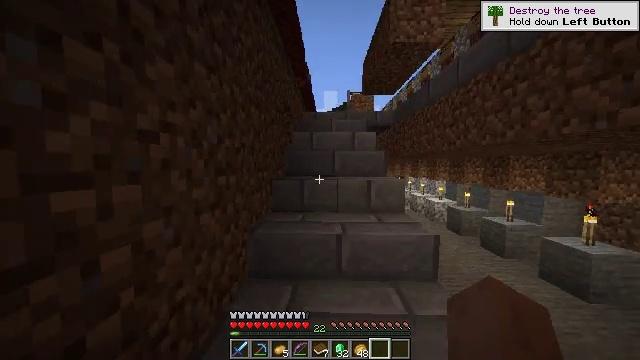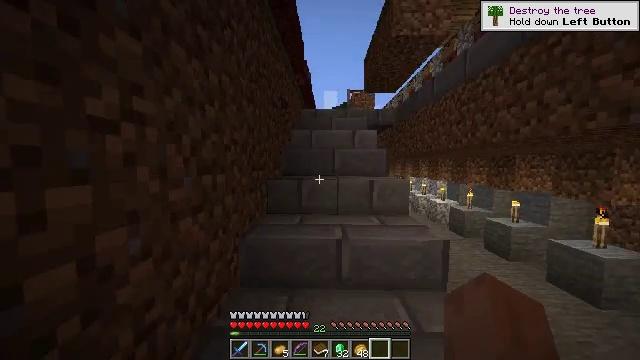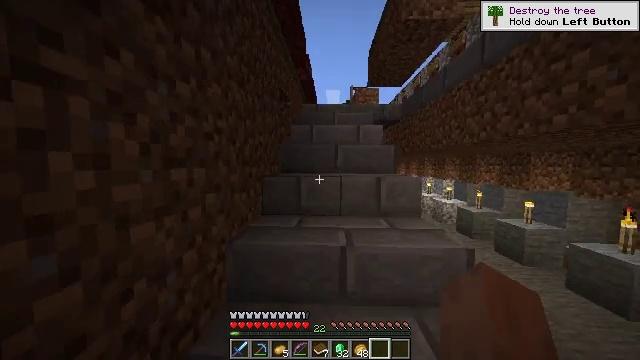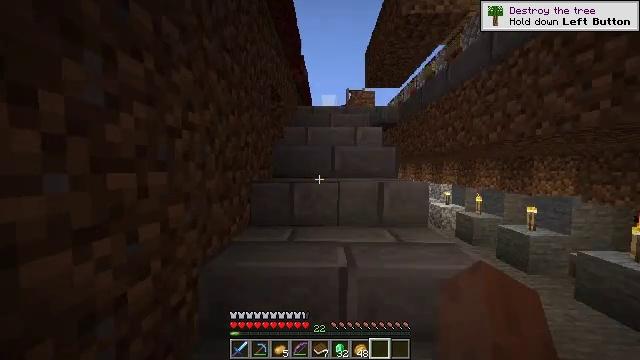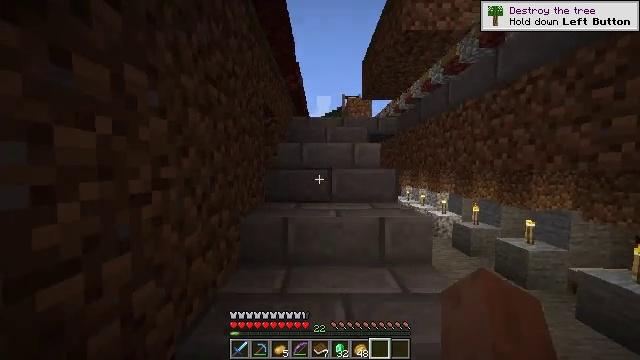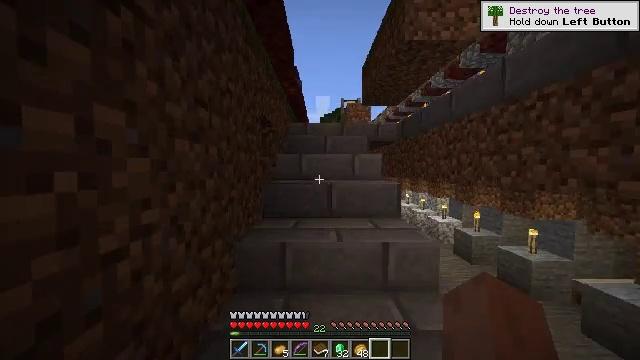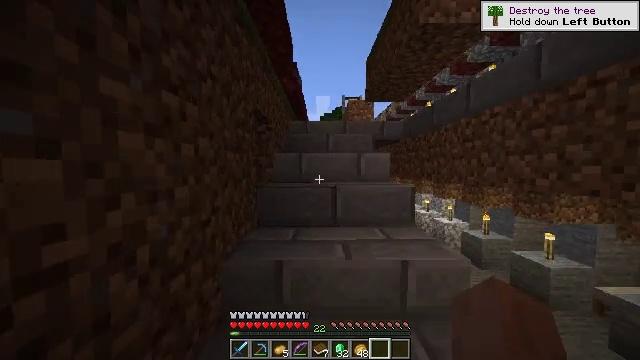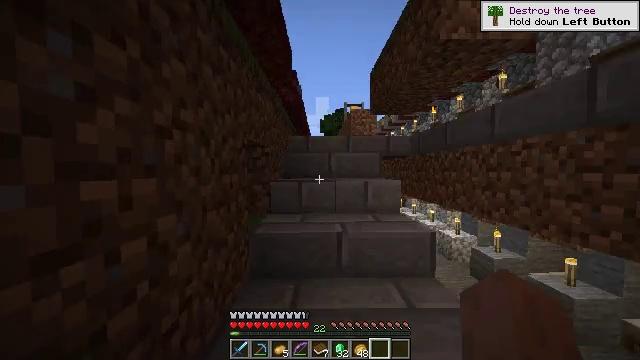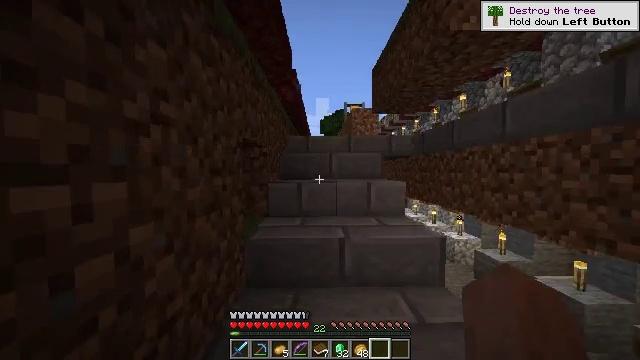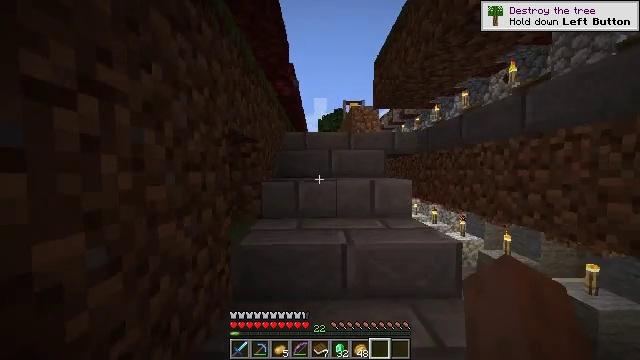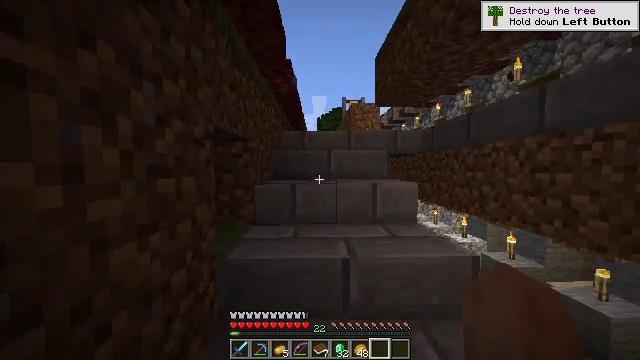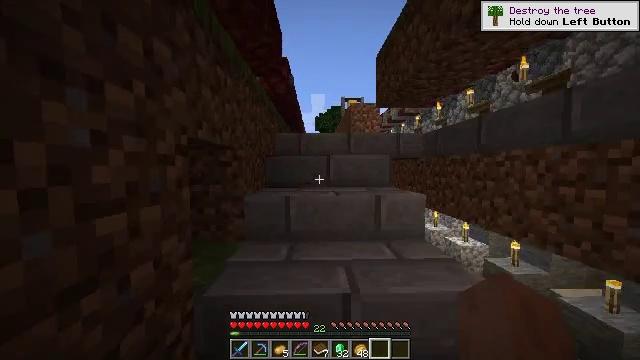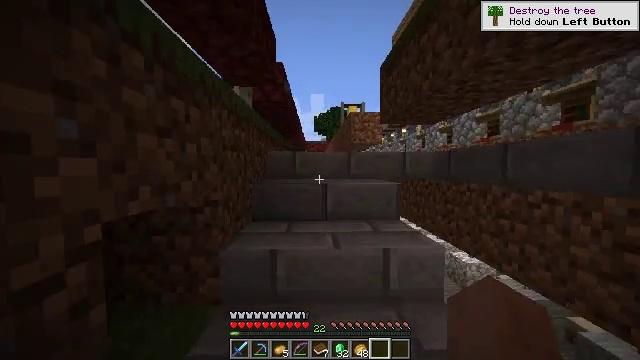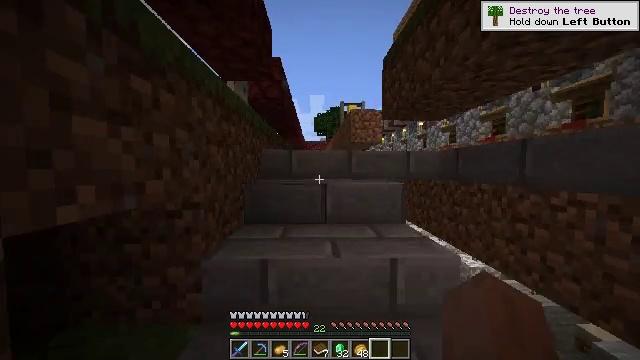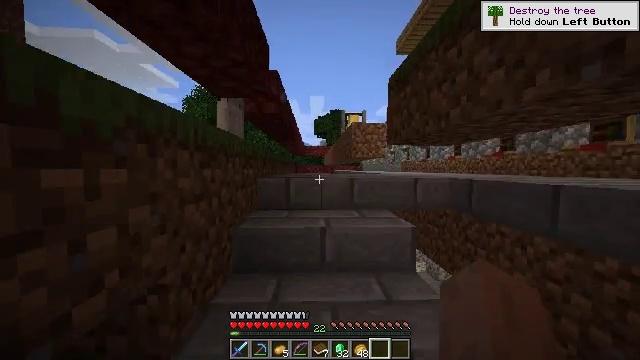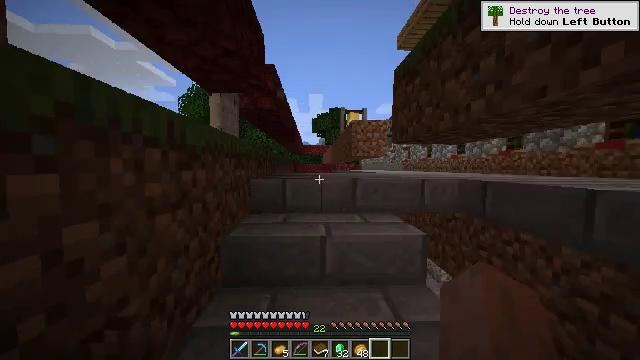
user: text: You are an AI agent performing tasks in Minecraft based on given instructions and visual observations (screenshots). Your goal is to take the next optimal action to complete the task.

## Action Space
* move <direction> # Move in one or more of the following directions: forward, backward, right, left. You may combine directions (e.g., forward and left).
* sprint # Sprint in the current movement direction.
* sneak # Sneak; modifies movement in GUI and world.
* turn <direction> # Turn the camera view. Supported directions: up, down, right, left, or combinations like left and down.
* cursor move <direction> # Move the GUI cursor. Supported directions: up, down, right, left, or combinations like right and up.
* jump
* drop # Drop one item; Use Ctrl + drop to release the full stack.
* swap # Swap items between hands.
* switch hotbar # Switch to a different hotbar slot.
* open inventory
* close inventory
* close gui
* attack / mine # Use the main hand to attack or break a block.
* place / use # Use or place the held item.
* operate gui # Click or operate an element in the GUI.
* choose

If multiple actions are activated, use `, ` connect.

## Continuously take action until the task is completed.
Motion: motion action
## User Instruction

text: Enchant a book to create an enchanted book.
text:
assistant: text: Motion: move forward
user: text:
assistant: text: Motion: move forward
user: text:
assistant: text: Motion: move forward, turn right and up
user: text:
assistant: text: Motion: move forward, turn right
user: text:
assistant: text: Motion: move forward
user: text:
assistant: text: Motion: move forward
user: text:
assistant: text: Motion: move forward
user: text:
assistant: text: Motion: move forward
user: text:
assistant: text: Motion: move forward
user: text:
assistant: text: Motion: move forward
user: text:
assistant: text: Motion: move forward
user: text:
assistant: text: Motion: move forward
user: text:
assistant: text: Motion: move forward
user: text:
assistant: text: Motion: move forward
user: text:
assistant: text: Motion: move forward
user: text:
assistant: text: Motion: move forward
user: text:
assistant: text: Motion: move forward
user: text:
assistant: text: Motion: move forward
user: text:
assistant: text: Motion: move forward
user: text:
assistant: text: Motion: move forward
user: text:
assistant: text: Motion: move forward, turn right
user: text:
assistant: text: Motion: move forward, turn right
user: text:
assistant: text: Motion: move forward, turn right
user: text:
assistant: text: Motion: move forward, turn right
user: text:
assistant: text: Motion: move forward, turn right
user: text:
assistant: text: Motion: move forward
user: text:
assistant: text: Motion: move forward and move right
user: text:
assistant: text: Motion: move forward and move right
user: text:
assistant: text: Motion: move forward and move right
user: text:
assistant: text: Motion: move forward and move right